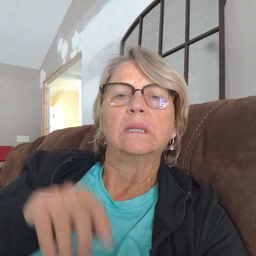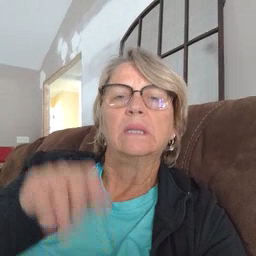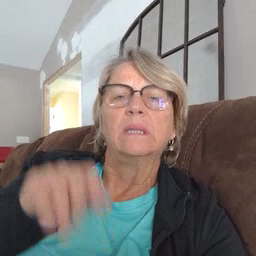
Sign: noisy